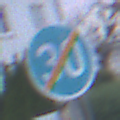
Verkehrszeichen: EndeMindestgeschwindigkeit
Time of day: SunriseSunset
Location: Outdoor (Urban)
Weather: PartlyCloudy
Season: NotSpecified
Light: Natural